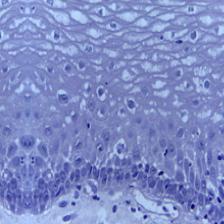
Diagnosis: Normal